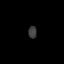
Tissue: lung
Cell type: Epithelial cells
Senescence score: 0.1669
Nuclear area (px): 101
Mean DAPI intensity: 59.188